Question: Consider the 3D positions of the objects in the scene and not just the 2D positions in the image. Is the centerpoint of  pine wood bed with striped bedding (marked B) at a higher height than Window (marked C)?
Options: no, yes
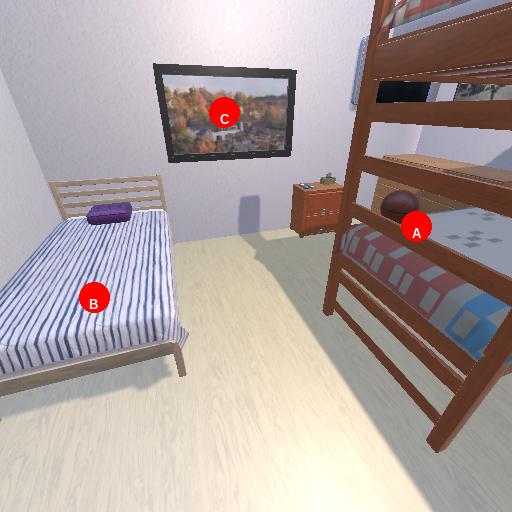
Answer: no